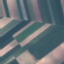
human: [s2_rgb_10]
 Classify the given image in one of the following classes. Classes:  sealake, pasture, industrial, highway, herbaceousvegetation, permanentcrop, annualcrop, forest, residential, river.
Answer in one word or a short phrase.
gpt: AnnualCrop